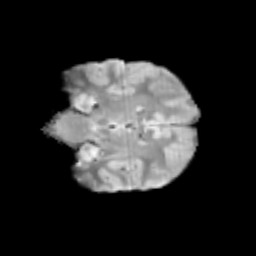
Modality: T2w
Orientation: coronal
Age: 10
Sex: male
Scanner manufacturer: siemens
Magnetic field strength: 3 T
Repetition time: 3.8 s
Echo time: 0.07 s